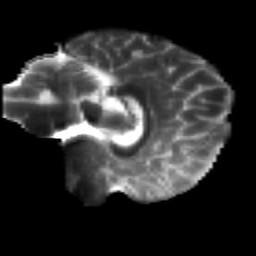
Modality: T2w
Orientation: sagittal
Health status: healthy
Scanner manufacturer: siemens
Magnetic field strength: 3 T
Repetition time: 10.6 s
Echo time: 0.092 s